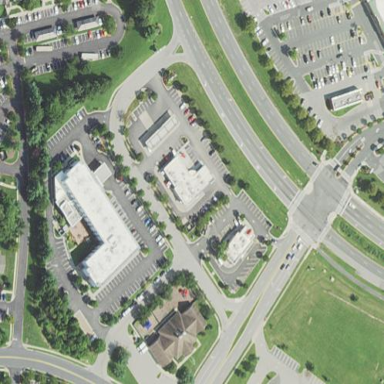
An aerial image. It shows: Retail area.